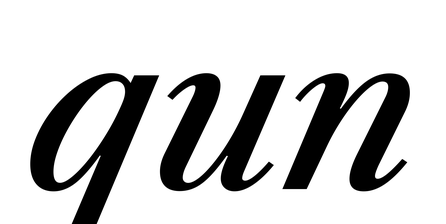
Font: LibreCaslonText-Italic_Medium_Italic